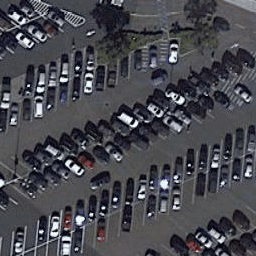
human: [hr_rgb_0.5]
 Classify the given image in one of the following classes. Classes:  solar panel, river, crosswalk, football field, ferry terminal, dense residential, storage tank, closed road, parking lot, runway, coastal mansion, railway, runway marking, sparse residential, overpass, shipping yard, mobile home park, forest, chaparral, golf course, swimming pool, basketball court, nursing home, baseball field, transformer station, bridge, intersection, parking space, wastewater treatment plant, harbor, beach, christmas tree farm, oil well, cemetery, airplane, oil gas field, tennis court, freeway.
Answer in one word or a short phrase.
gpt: parking lot